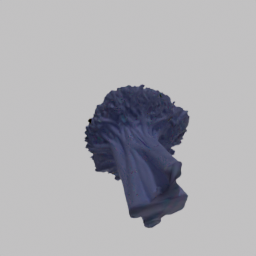
Label: nature